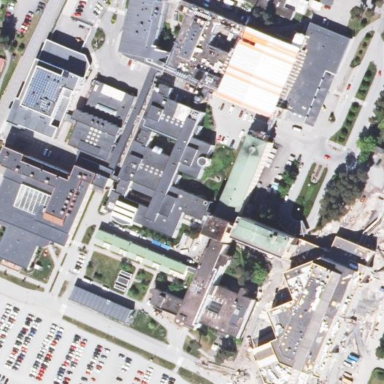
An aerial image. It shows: Healthcare facility identified as hospital.